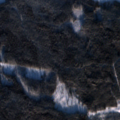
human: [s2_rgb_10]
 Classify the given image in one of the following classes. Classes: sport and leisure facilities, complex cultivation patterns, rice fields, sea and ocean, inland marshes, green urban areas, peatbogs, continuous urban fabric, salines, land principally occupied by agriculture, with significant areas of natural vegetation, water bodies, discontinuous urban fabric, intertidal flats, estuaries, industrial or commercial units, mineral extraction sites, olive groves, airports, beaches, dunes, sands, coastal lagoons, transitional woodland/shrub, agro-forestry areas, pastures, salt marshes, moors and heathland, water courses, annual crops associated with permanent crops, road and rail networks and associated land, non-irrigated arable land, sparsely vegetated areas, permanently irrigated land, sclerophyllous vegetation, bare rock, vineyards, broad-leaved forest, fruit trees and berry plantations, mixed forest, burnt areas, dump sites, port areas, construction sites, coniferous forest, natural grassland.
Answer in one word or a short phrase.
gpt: coniferous forest, transitional woodland/shrub, water bodies